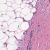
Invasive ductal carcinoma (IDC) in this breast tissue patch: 0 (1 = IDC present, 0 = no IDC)